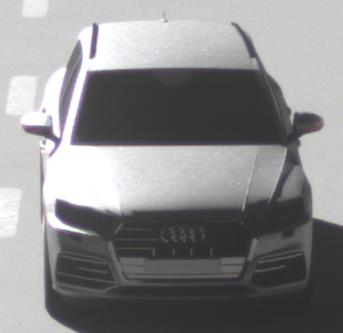
Make: Audi
Model: Q5 45 TFSI
Detailed model: Q5 (FY)
Model produced from: 2019/01
Model produced until: 2019/05
Doors: 5
Color: white
Road condition: dry road
Daytime: morning or afternoon
Contrast: high contrast